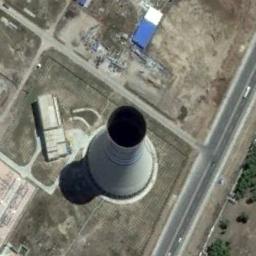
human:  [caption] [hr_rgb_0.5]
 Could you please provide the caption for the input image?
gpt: There is a thermal power station and a house in the open space by the road .

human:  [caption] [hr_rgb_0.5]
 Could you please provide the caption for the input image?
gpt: There are many roads near the thermal power station .

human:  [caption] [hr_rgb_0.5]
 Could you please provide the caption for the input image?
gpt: There are simple buildings in the thermal power station, A cooling tower, and a large area of ​​free space .

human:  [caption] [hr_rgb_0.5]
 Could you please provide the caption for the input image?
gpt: The thermal power station is on the bare land .

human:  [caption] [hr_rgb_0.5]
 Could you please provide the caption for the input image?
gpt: There are two buildings and a chimney on the thermal power station .